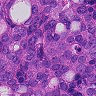
Metastatic tissue present: yes